Question: These are my two input fields, and when I run the code it shows spaces between them.
Can anyone tell me how to remove the space in between them?
Thank you.
this is my whole code which I am writing if any help can be done please tell me I will appreciate it
thank you again.
'''
<!DOCTYPE html>
<html>
<head>
<meta name="viewport" content="width=device-width, initial-scale=1">
<link rel="stylesheet" href="http://code.jquery.com/mobile/1.4.5/jquery.mobile-1.4.5.min.css">
<script src="http://code.jquery.com/jquery-1.11.2.min.js"></script>
<script src="http://code.jquery.com/mobile/1.4.5/jquery.mobile-1.4.5.min.js"></script>
<style>
h6 {
text-align: center;
color: #A7A7AF;
}
h5 {
color: #A7A7AF;
}
.input {
display: block;
width: 100%;
}
.ui-bar-f {
color: red;
background-color: #476296;
}
.ui-body-f {
font-weight: bold;
color: white;
background-color:#476296;
}
.ui-page-theme-f {
background-color: #EBF0F3;
}
.create {
opacity: 1;
color: white;
background-color: #5A9239;
}
.btn1 {
opacity: 1;
color: white;
background-color: #476296;
}
</style>
</head>
<body>
<div data-role="page" data-theme="f">
<div data-role="header" data-theme="f" class="ui-body-f">
<h1>facebook</h1>
</div>
<h5 style=" margin:0px; color: #8C812F; background-color: #FFFFBE;">You must login first</h5>
<div data-role="main" class="ui-content" >
<h4 style=" text-align: center; color: #476296; background-color: #FFFFBE;">Get Facebook for Android and browse faster</h4>
<h5>Already have an account ?</h5>
<input type="text" name="fullname" placeholder="Email" ><input type="text" id="Password" placeholder="Password" >
<a href="#" type="button" style="input: margin: 0;" class="ui-btn btn1 ui-corner-all" >Log In</a>
<h5>New to facebook ?</h5>
<a href="#" type="button" style="input: margin: 0;" class="ui-btn create ui-corner-all" >Create New Account</a>
<h6 >Forget password Help Centre</h6>
<h6>Trouble login ?</h6>
</div>
<div data-role="footer" style=" text-align: center; color: #A7A7AF;">
<p> <i> <b><font color="#000000">English(US)</font> </b></i> <font>.Espanol .portugese(Brazil) more..</font> </p>
<h3>Facebook©️2003</h3>
</div>
</div>
</body>
</html>
'''

Thank you.
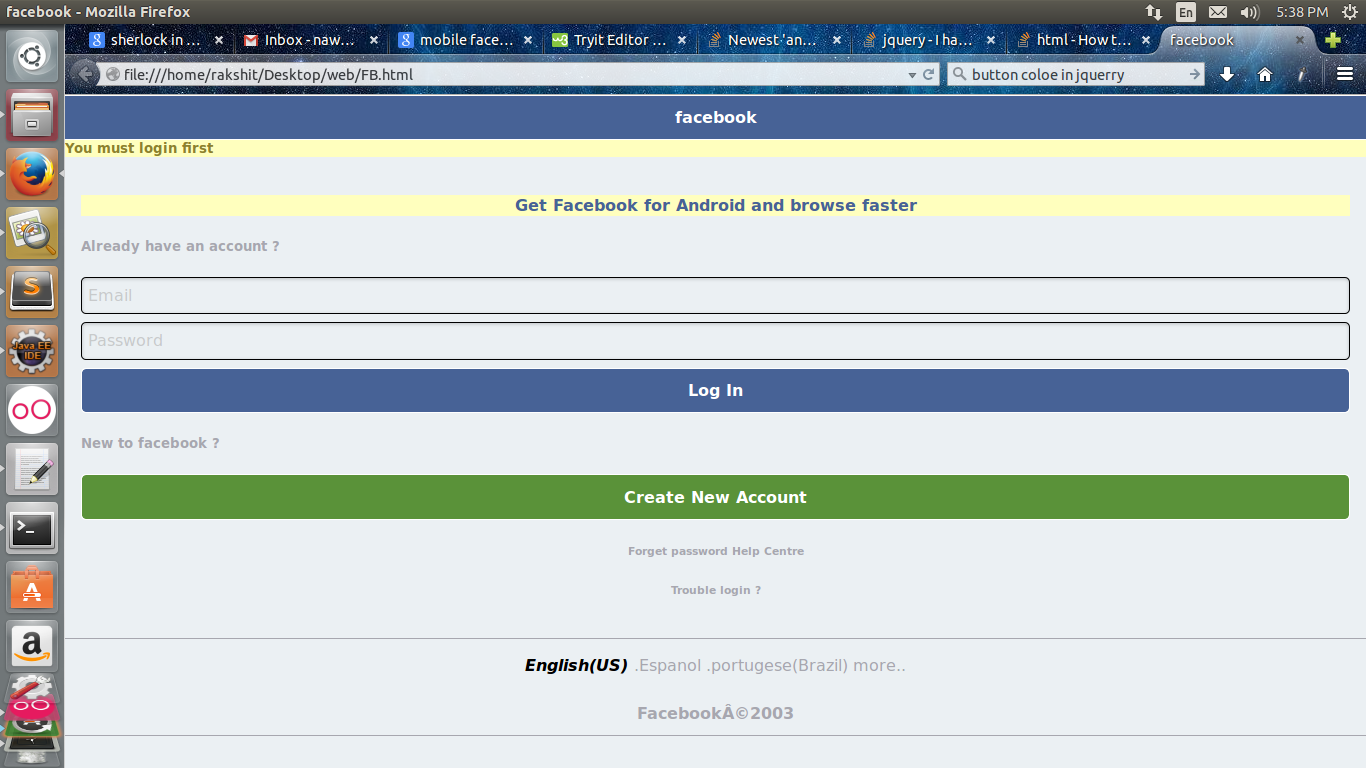
Answer: Like this...
'''
<input type="text" name="fullname" placeholder="Email" ><!--
--><input type="text" id="Password" placeholder="Password" >
'''
(notice the HTML comment)
Or this...
'''
<input type="text" name="fullname" placeholder="Email" ><input type="text" id="Password" placeholder="Password" >
'''
Example...
'''
<input type="text" name="fullname" placeholder="Email" ><!--
--><input type="text" id="Password" placeholder="Password" >
<br>
<input type="text" name="fullname" placeholder="Email" ><input type="text" id="Password" placeholder="Password" >
'''
---
Inlight of your newly added code, the space is coming from this Jquery mobile CSS...
'''
.ui-input-text, .ui-input-search {
margin: .5em 0;
border-width: 1px;
border-style: solid;
}
'''
You can remove the space by adding this more specific rule to your own CSS...
'''
.ui-content .ui-input-text {
margin: 0;
}
'''
<URL>